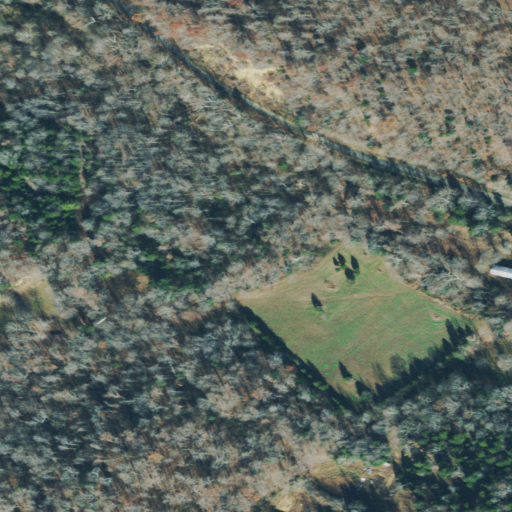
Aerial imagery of valley in Tennessee named Tab Hollow containing deciduous forest, mixed forest, pasture, open development, low intensity development, and evergreen forest